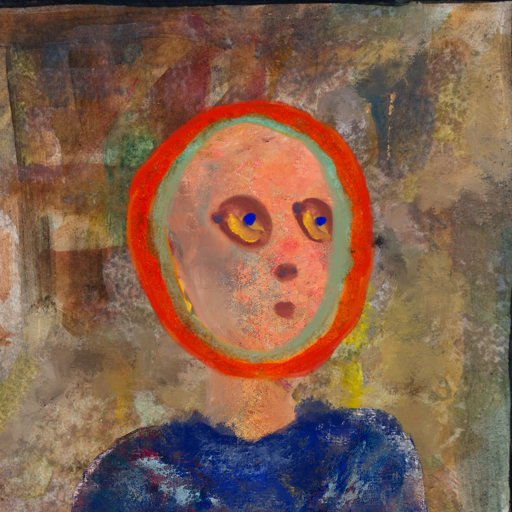
Background: Mosgoul, Head And Neck Side: Irani, Face Side: Mother_And_Son_Son, Bust: Irani, Hair Side: Sisters, Head Accessory: Blank, Second Necklace: Blank, Necklace: Blank, Baby: Blank